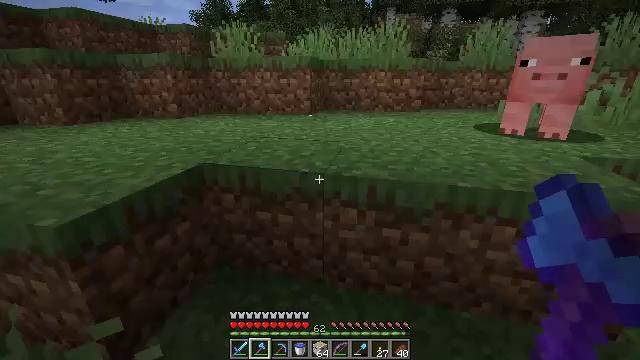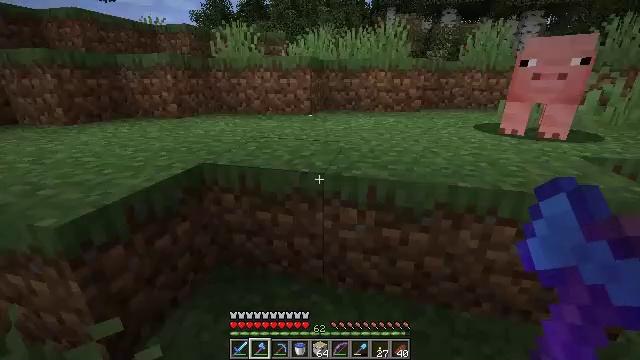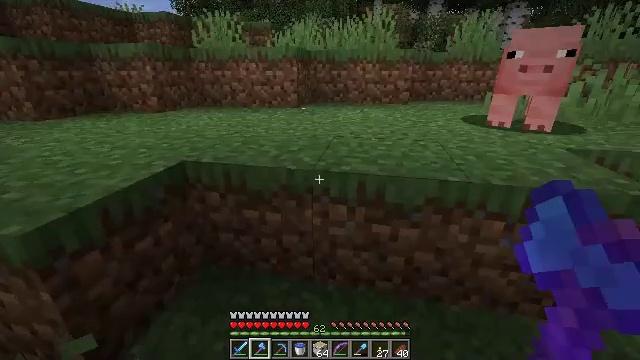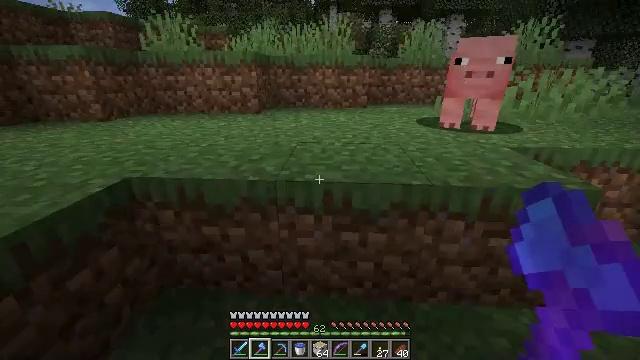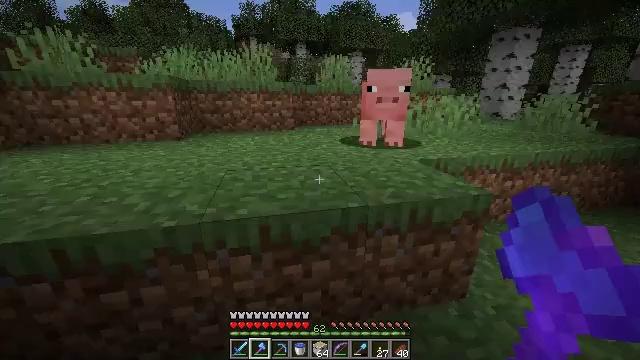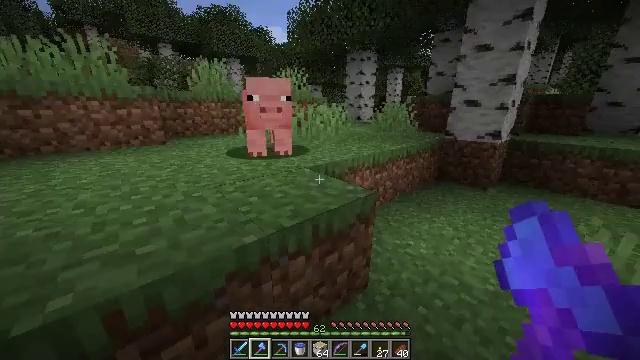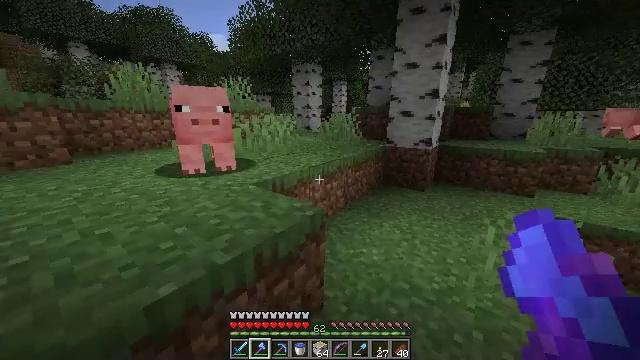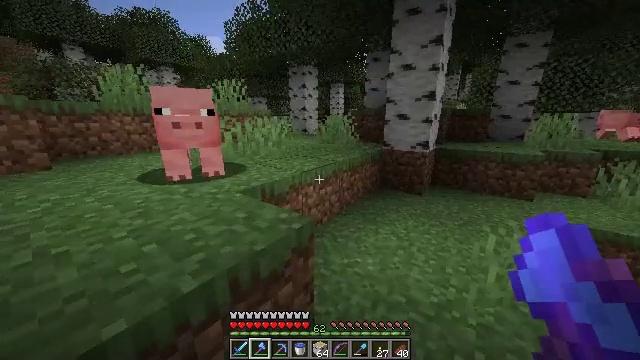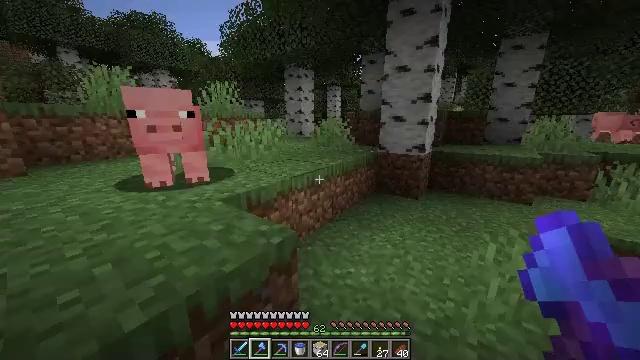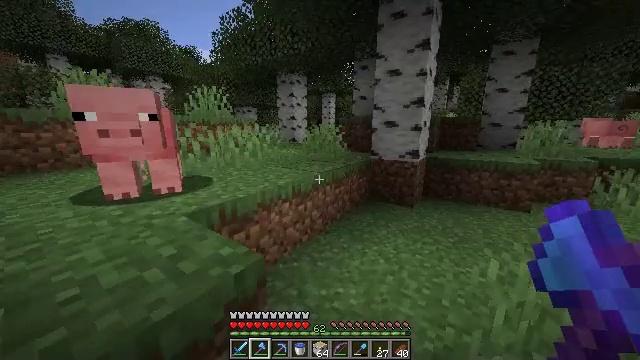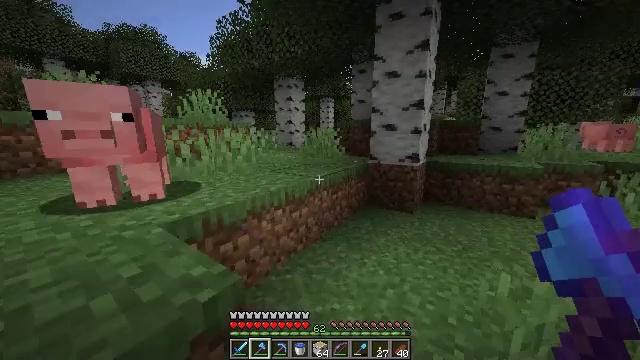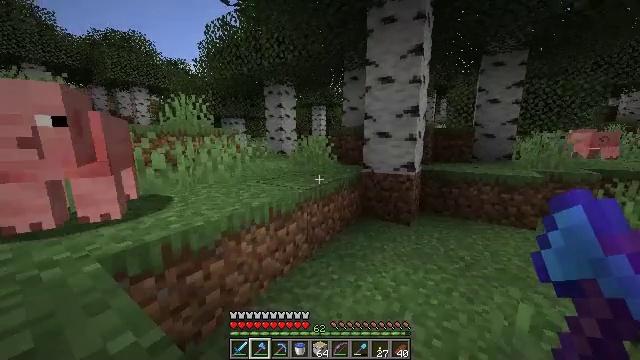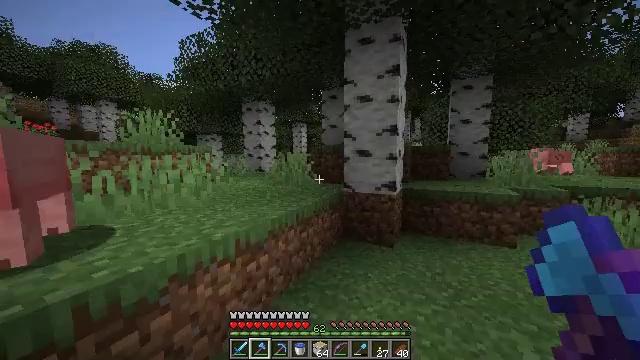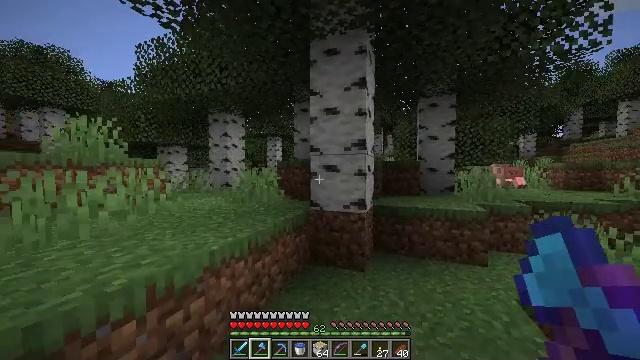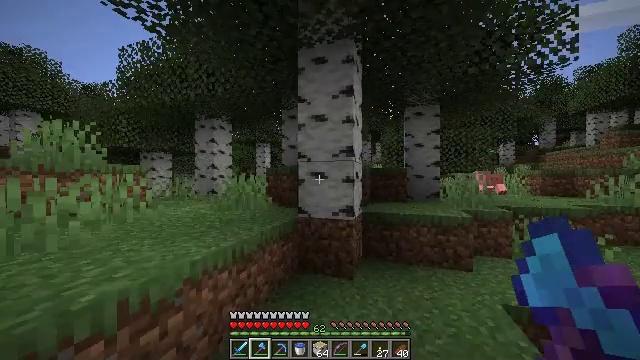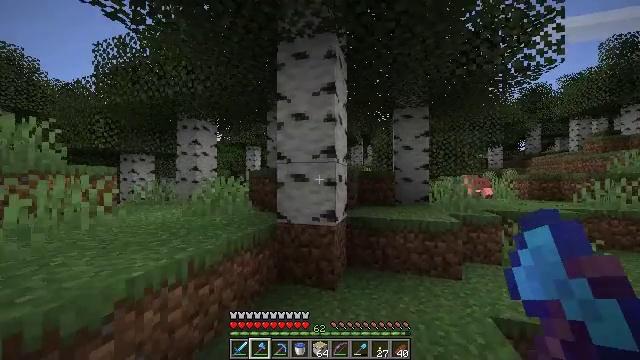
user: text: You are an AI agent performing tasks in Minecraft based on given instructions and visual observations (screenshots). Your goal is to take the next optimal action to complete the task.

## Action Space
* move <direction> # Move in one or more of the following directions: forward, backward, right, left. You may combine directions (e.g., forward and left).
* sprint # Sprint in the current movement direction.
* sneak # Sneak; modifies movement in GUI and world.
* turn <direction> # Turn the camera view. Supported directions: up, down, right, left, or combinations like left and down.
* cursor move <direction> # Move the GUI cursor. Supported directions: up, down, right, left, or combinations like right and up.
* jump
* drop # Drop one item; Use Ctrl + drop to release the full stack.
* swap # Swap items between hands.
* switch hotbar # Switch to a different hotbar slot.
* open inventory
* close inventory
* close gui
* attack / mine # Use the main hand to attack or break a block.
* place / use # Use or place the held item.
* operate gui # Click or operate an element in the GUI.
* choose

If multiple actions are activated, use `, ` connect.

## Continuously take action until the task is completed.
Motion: motion action
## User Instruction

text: Break the birch log in the forest.
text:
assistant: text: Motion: no_op
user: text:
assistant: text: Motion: move forward, sprint, turn right and down
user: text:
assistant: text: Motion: move forward, sprint, turn right
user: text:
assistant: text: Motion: move forward, sprint, turn right and up
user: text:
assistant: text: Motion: move forward and move right, sprint, turn right
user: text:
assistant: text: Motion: move forward and move right, sprint, turn right and up
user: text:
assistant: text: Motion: move forward and move right, sprint
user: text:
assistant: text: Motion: move forward and move right, sprint
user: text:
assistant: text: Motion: move forward, sprint, turn right and up
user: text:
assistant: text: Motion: move forward, sprint, turn up
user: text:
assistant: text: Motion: move forward, sprint, turn right and up
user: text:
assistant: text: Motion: move forward and move right, sprint, turn right and up
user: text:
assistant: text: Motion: move forward and move right, sprint, turn right and up
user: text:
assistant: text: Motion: move forward and move right, sprint, turn right and up
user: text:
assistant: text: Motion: move forward and move right, sprint, turn right, attack / mine
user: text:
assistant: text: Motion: move forward, sprint, turn right, attack / mine
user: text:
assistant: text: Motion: move forward, sprint, attack / mine
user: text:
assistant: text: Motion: move forward, sprint, attack / mine
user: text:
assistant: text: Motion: move forward, sprint, attack / mine
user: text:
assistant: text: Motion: move forward, sprint, attack / mine
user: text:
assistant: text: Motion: move forward, sprint, attack / mine
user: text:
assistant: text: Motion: move forward, sprint, turn left and up, attack / mine
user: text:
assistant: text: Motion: move forward, sprint, turn left and up, attack / mine
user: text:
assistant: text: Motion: move forward, sprint, turn left and up, attack / mine
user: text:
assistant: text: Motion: move forward, sprint, turn left and up, attack / mine
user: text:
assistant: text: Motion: move forward, sprint, turn up, attack / mine
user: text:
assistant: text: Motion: move forward, sprint, turn up, attack / mine
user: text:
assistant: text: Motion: turn right and up, attack / mine
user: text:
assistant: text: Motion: turn right and up, attack / mine
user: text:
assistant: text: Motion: turn right and up, attack / mine